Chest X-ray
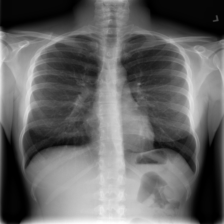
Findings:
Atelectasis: negative
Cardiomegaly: negative
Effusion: negative
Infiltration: negative
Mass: negative
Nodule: negative
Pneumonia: negative
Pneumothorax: negative
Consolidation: negative
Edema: negative
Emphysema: negative
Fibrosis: negative
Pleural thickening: negative
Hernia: negative